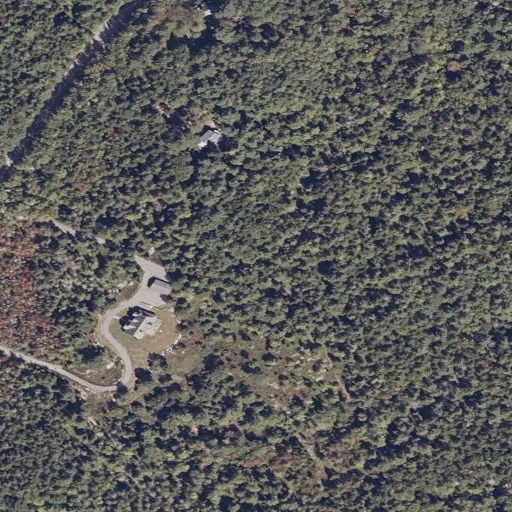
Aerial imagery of island in Maine named Mount Desert Island containing evergreen forest, mixed forest, open development, woody wetlands, medium intensity development, high intensity development, and low intensity development